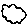
Label: cloud